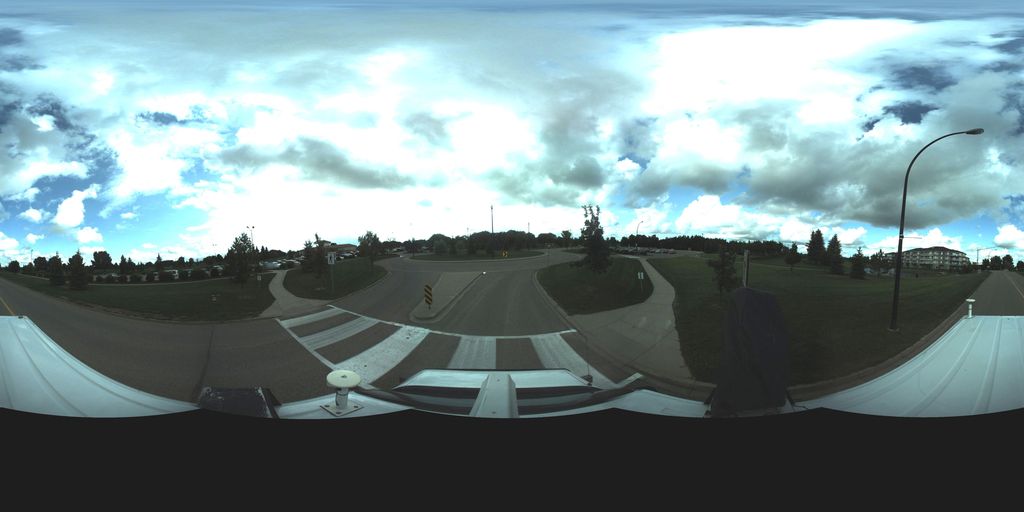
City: saskatoon